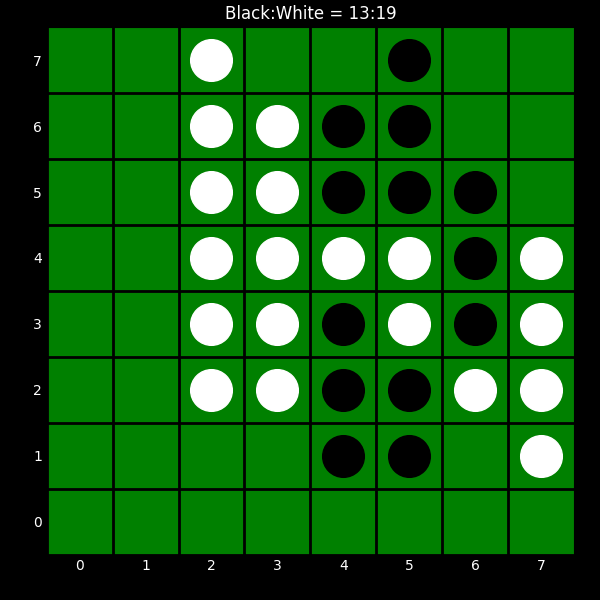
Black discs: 13
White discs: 19